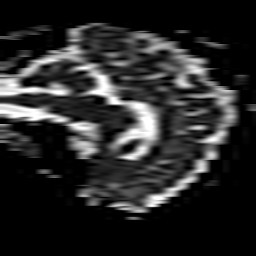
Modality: ADC
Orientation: sagittal
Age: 58
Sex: male
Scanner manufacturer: philips
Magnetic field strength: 3 T
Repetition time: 4.115 s
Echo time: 0.06134 s